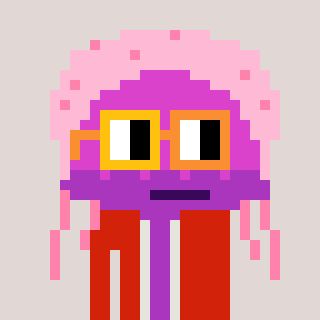
a pixel art character with square yellow and orange glasses, a jellyfish-shaped head and a red-colored body on a warm background